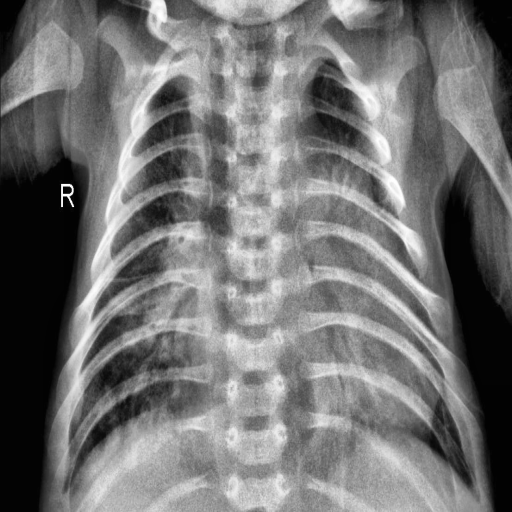
Finding: PNEUMONIA